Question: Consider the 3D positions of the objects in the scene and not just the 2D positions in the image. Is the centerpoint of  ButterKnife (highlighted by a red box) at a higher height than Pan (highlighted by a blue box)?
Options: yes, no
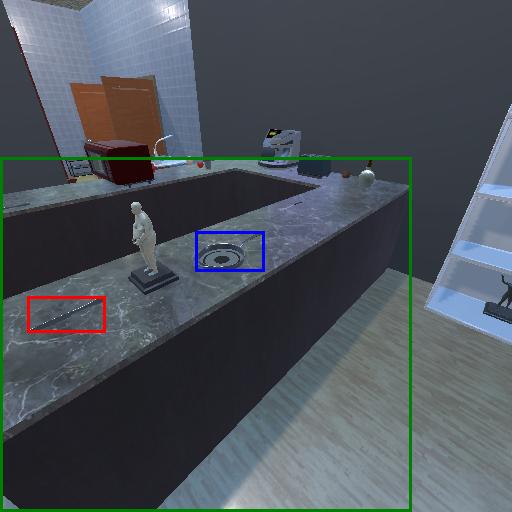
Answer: yes